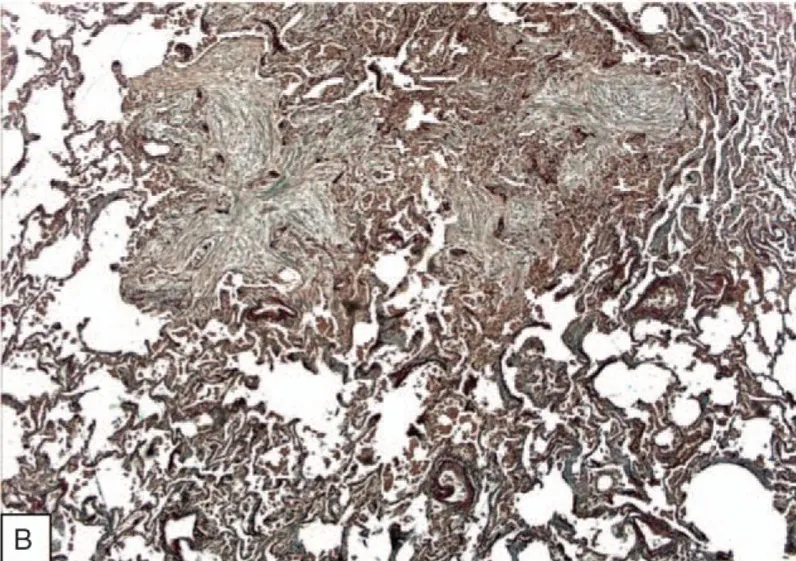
Histological examination of VATS lung biopsy. (B) Orcein staining (x5). Buds of granulation tissue filling distal airspaces, extending from 1 alveolus to the next. Intraluminal fibrotic changes constitute the prominent lesion. No inflammation of vascular walls was observed.
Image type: pathology (immunostaining)